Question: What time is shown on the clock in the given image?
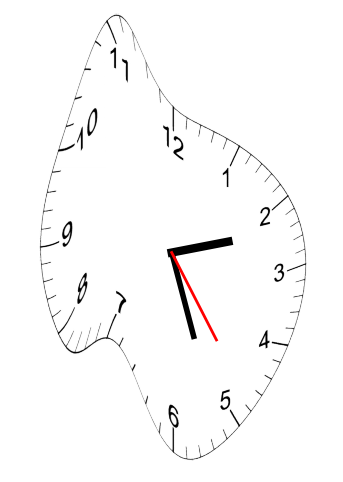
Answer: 02:26:24